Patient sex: M
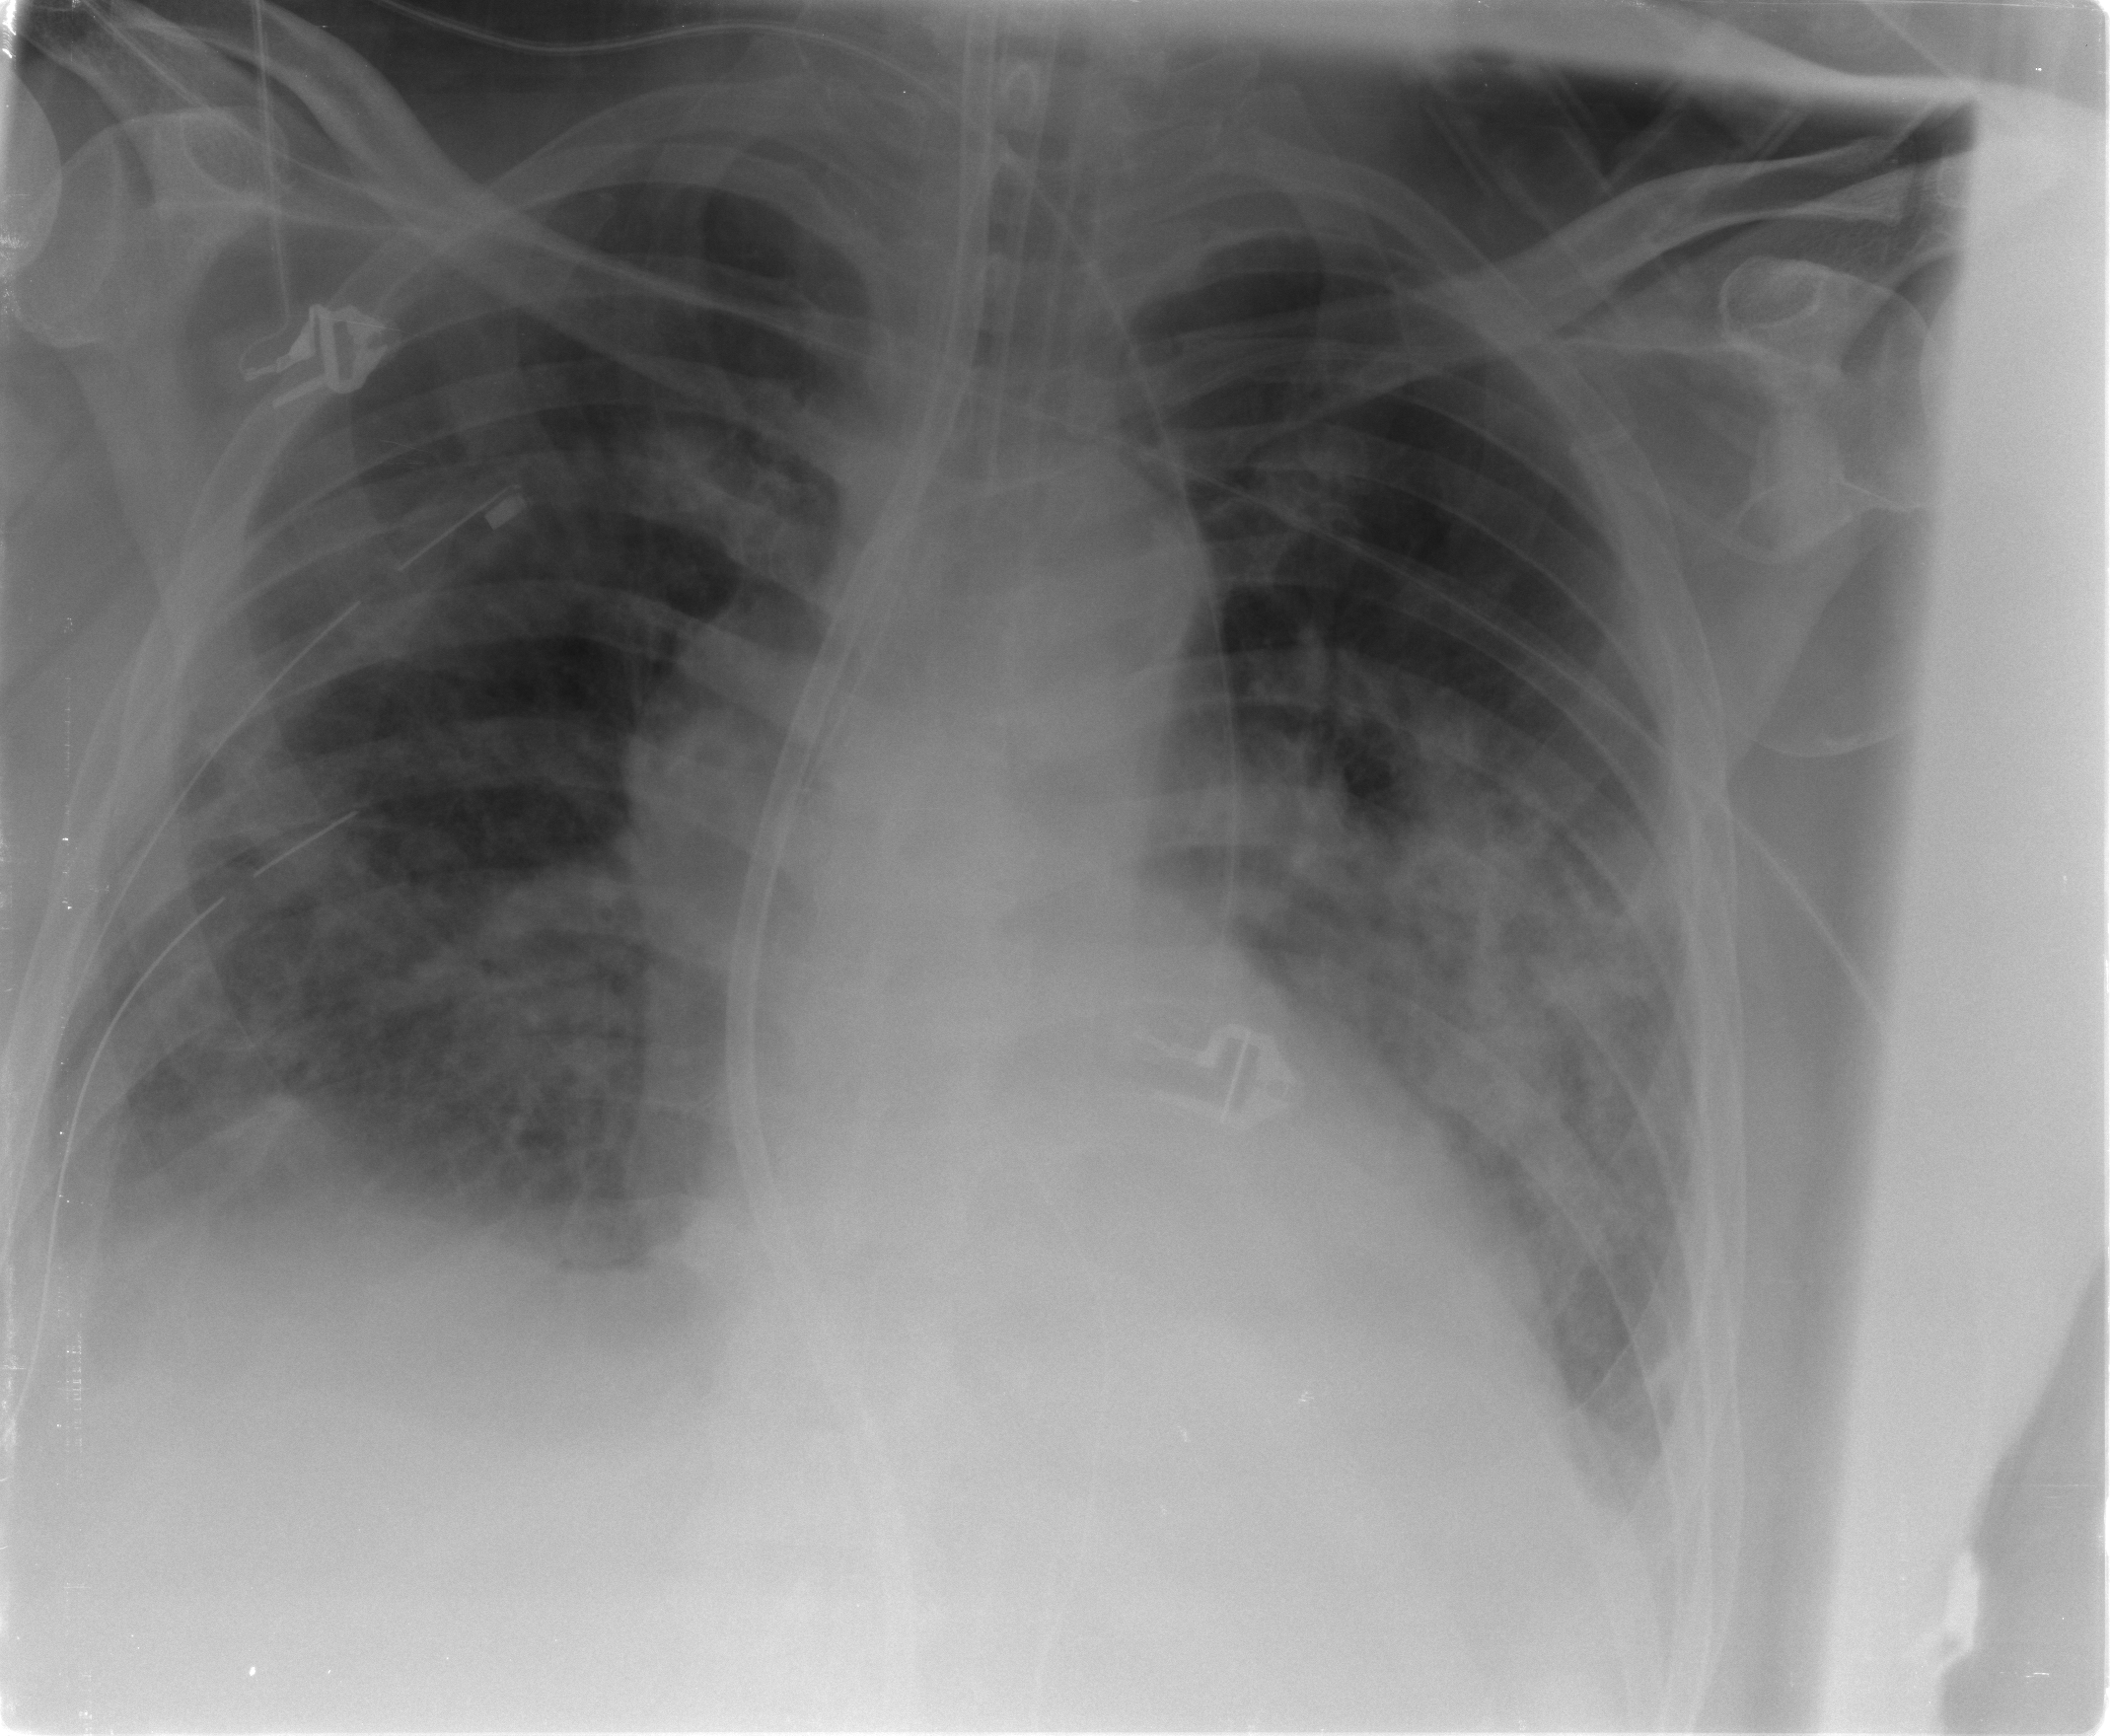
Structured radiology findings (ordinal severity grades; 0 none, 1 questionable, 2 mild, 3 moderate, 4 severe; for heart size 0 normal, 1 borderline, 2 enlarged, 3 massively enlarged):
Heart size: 1
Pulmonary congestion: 3
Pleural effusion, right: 2
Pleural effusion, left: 2
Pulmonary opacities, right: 3
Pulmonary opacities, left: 3
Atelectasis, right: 2
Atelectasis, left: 2